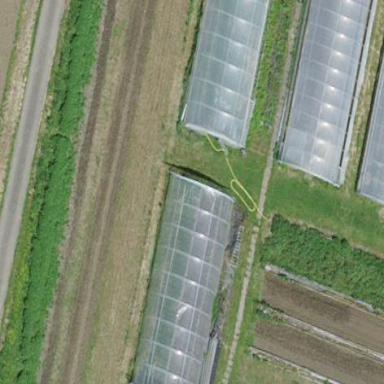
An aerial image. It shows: Greenhouse.